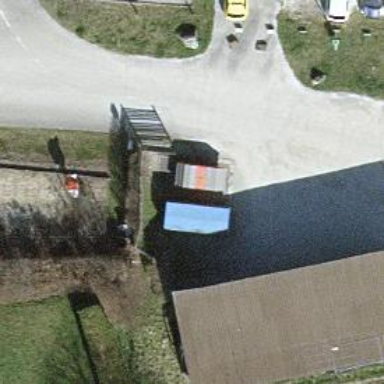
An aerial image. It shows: Recycling center.